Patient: sex F, age 64
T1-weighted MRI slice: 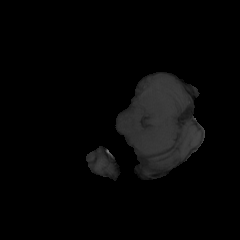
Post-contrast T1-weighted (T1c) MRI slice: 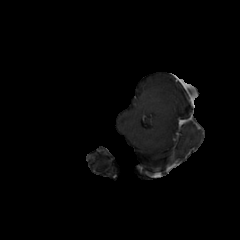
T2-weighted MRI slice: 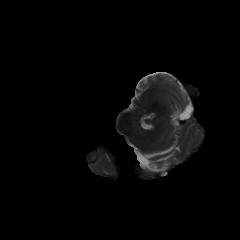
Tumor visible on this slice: no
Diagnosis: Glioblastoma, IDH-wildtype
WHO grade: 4